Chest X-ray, PA view. Patient: 44 years old, sex F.
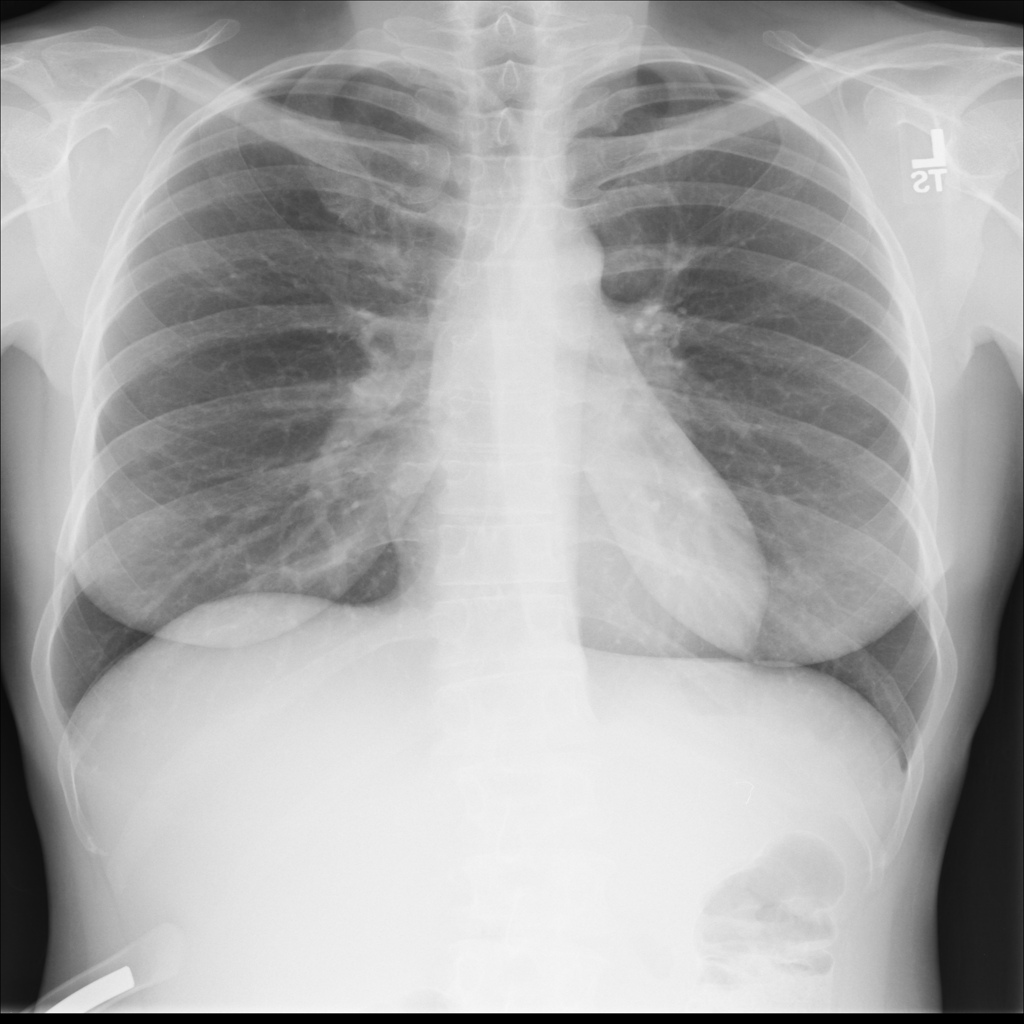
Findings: No Finding